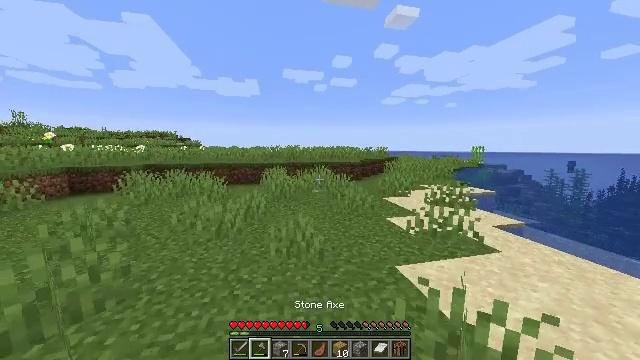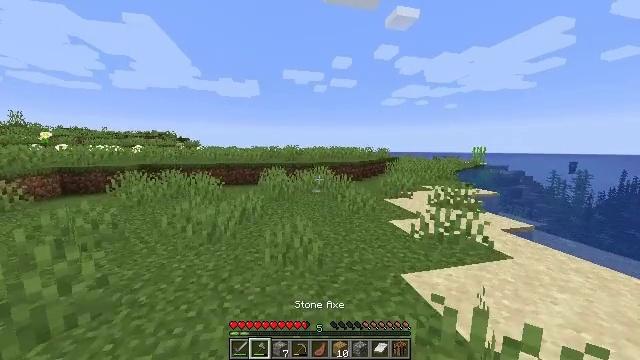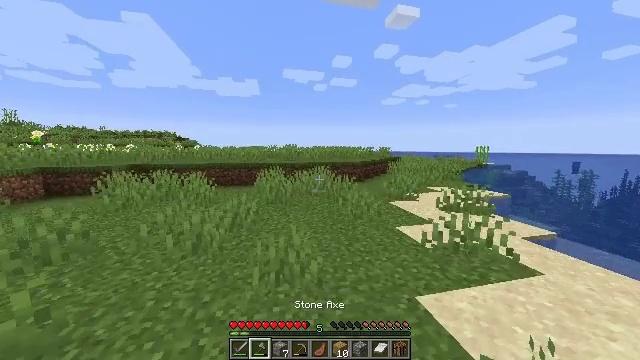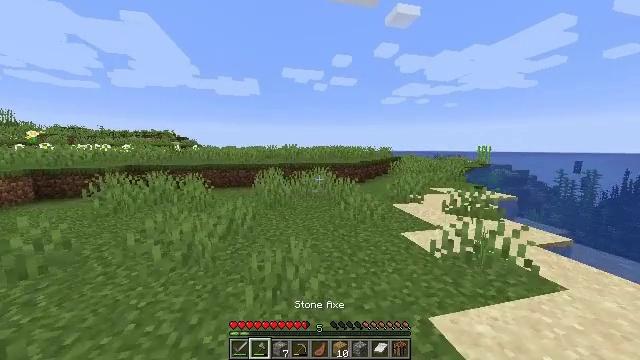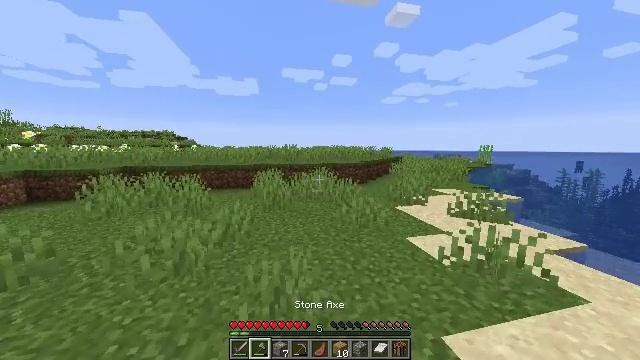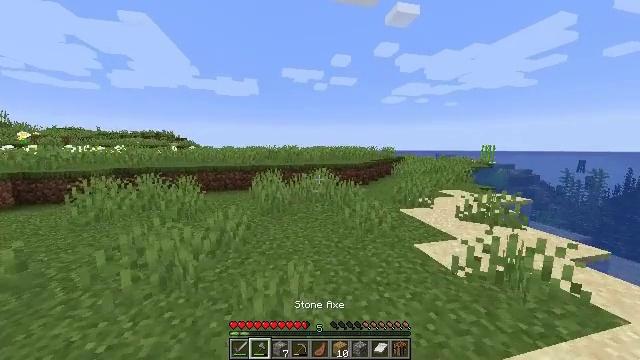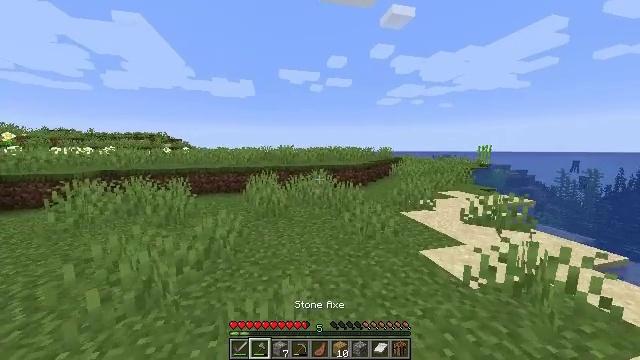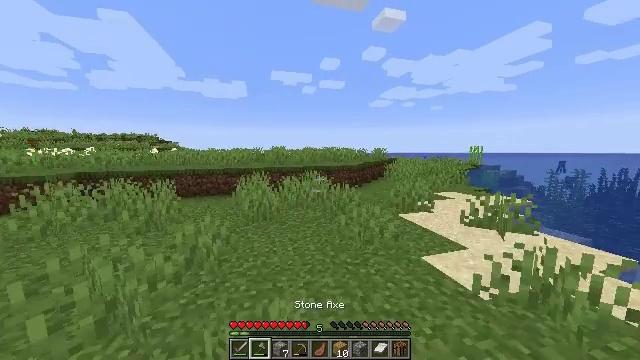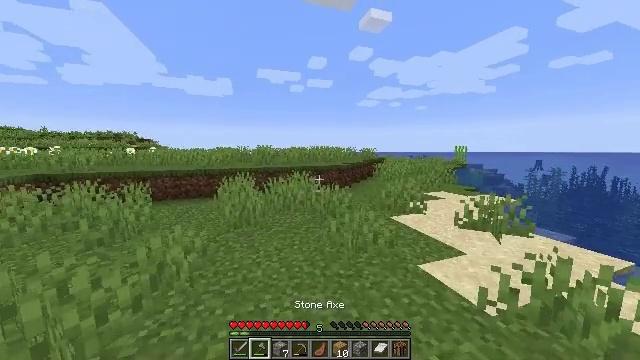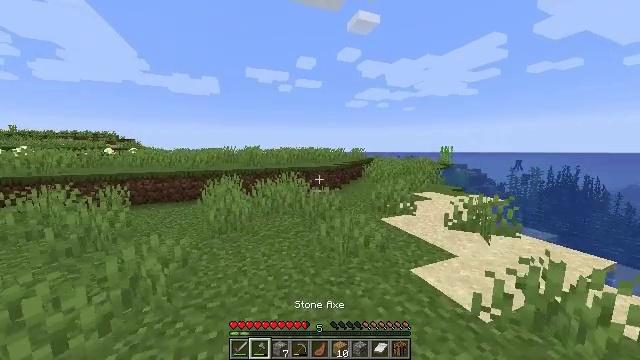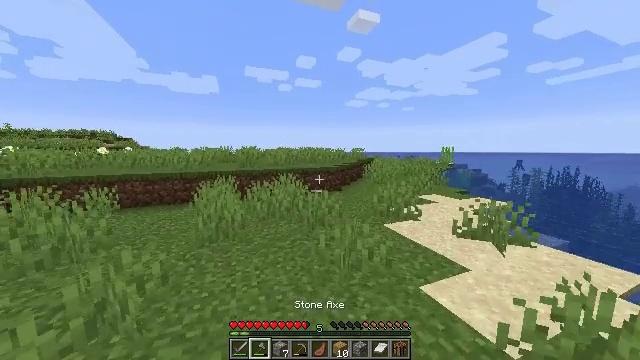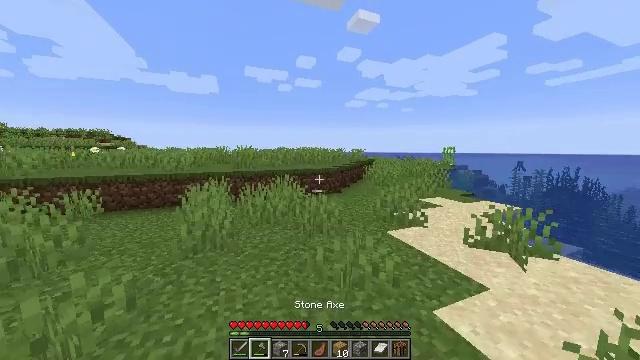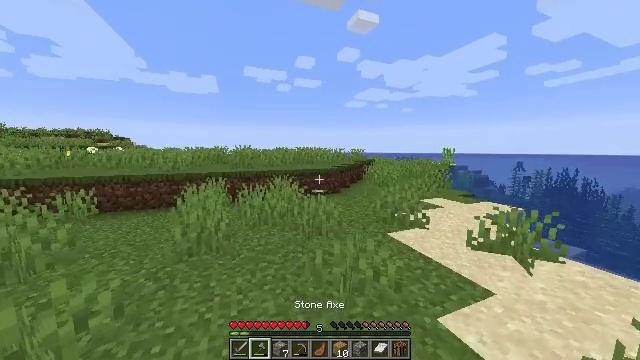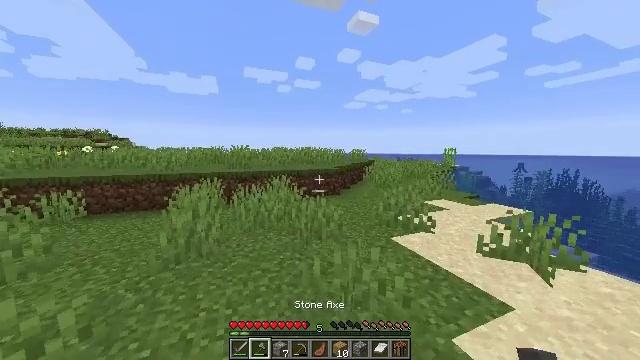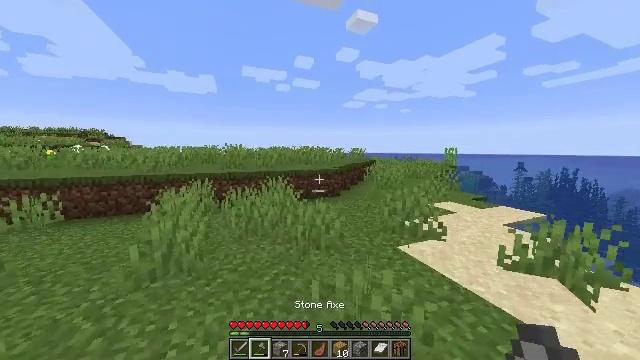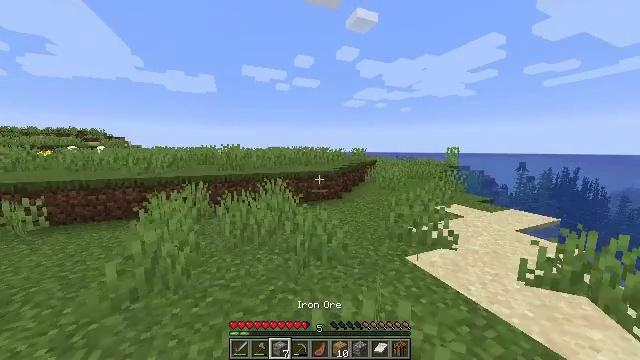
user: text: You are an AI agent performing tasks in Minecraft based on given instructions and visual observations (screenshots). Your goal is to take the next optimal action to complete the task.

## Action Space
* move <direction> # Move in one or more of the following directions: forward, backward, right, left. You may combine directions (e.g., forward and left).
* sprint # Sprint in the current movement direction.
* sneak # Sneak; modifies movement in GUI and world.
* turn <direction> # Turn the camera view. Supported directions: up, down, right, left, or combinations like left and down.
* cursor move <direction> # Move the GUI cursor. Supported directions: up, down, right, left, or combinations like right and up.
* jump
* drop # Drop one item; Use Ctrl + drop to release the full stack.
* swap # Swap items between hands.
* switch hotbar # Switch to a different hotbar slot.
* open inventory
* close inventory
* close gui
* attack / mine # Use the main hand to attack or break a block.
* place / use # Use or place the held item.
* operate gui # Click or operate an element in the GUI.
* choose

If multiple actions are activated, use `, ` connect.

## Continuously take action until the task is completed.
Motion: motion action
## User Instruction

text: Cut down the sugar cane stalks.
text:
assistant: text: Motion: move forward, sprint
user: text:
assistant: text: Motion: move forward, sprint
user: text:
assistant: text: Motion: move forward, sprint
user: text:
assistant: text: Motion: move forward, sprint
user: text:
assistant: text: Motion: move forward, sprint
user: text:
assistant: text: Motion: move forward, sprint
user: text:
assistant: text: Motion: move forward, sprint, turn right
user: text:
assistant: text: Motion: move forward, sprint, turn right
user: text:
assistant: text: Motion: move forward, sprint, turn right
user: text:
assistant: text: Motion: move forward, sprint
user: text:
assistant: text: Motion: move forward, sprint
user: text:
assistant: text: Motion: move forward, sprint
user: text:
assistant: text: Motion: move forward, sprint
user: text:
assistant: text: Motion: move forward, sprint
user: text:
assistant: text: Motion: move forward, sprint
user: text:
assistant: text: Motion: move forward, sprint
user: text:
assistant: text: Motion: move forward, sprint
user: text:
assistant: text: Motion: move forward, sprint
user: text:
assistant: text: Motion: move forward, sprint
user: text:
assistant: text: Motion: move forward, sprint
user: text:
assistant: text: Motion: move forward, sprint
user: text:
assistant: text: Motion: move forward, sprint
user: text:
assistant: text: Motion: move forward, sprint
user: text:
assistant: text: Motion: move forward, sprint
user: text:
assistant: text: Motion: move forward, sprint
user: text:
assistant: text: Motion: move forward, sprint, turn right
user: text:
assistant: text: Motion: move forward, sprint, turn right
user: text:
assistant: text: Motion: move forward, sprint, turn right
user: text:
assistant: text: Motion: move forward, sprint, turn right
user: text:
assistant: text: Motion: move forward, sprint, turn right